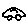
Label: car